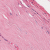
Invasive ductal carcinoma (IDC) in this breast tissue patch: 0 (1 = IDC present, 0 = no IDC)